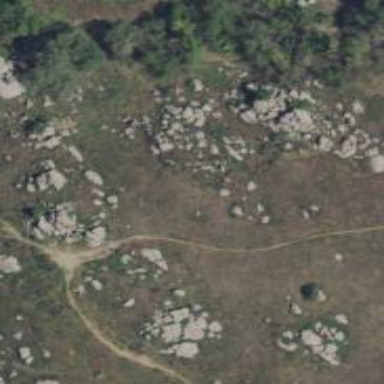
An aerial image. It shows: Landscape of bare rock.